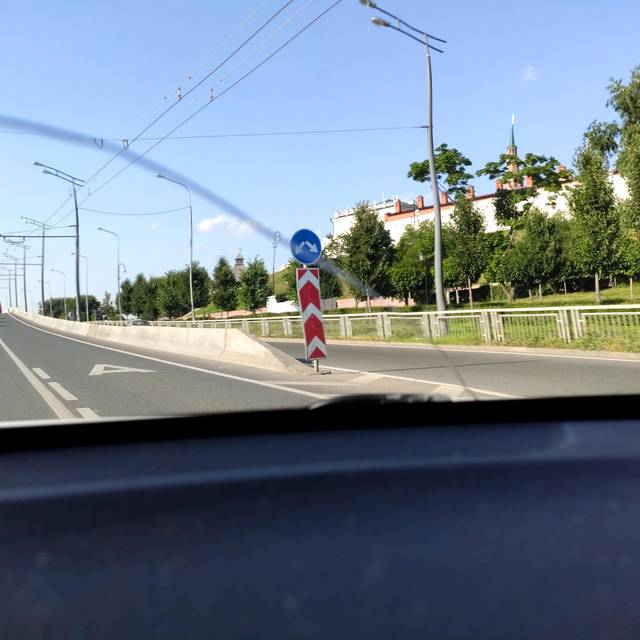
Region: Russia
Coordinates: 55.799, 49.102